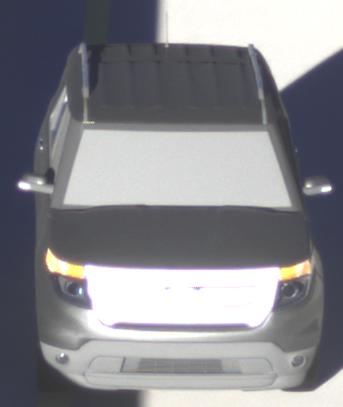
Make: Ford
Model: Explorer
Detailed model: Gen. 5
Model produced from: 2010
Model produced until: 2019
Doors: 5
Color: gray
Road condition: dry road
Daytime: sunrise or sunset
Contrast: high contrast